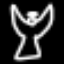
Label: angel